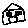
Label: house